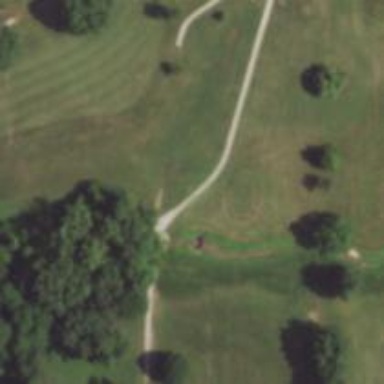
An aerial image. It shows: Footway that doubles as golf path.